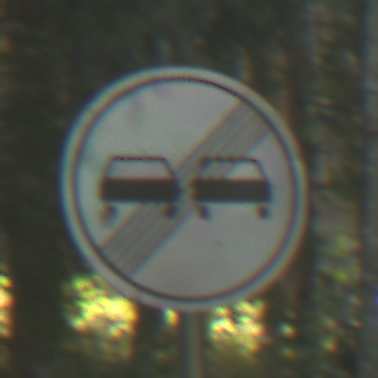
Verkehrszeichen: EndeUeberholverbot
Umgebung: Outdoor, Nature
Tageszeit: MorningAfternoon
Wetter: Clear
Licht: Natural
Jahreszeit: NotSpecified
Kontrast: LowContrast